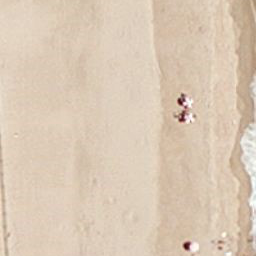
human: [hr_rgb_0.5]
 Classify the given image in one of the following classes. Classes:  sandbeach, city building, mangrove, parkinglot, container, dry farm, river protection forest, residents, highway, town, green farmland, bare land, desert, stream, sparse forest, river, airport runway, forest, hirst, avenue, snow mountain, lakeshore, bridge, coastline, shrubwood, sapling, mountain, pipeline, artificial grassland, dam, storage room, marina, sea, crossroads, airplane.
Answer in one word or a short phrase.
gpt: sandbeach